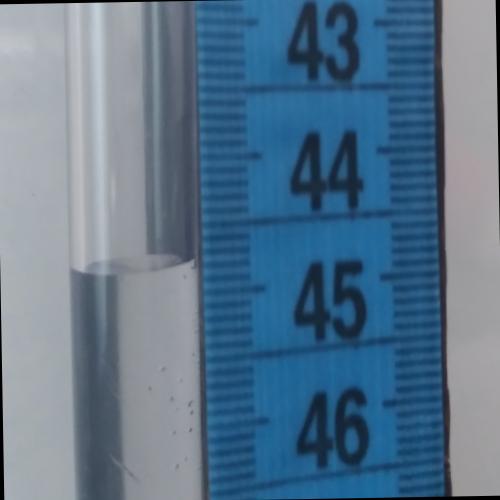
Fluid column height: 44.8 cm